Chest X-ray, PA view. Patient: 33 years old, sex F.
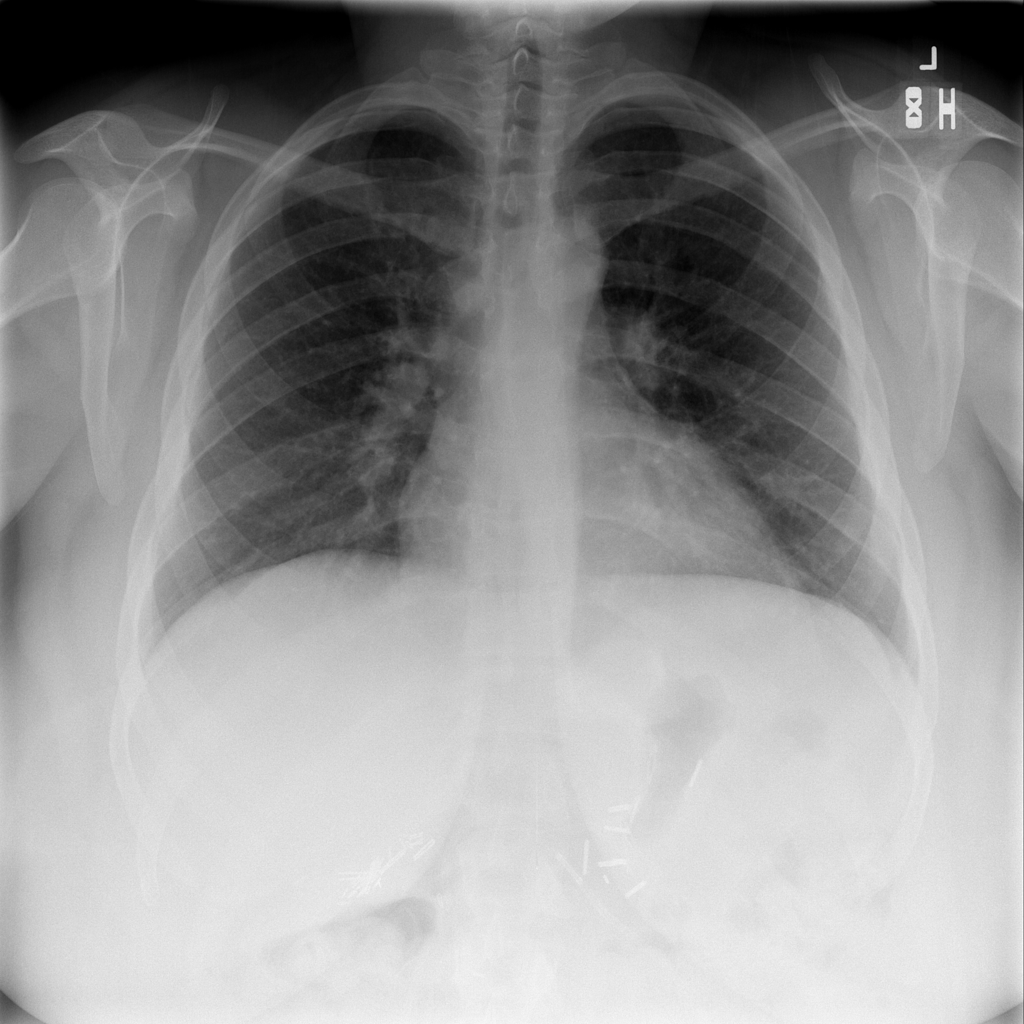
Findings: No Finding